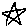
Label: star